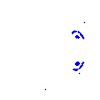
Particle: electron